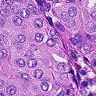
Metastatic tissue present: yes